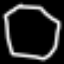
Label: octagon